Field crop: maize
Growth stage: 1
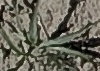
Species: sorghum